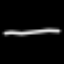
Label: line